Question: I am getting a JSON response from webservice call as

I have to save this file to my system. I am using the following code:
'''
BASE64Decoder decoder = new BASE64Decoder();
byte[] decodedBytes = decoder.decodeBuffer(response);
ByteArrayInputStream bis = new ByteArrayInputStream(decodedBytes);
bis.close();
File file = new File("C:/image one.jpeg");
FileOutputStream fop = new FileOutputStream(file);
fop.write(decodedBytes);
fop.flush();
fop.close();
'''
The file gets saved but is corrupt and can't be opened. Can anybody shed some light on what I am doing wrong?
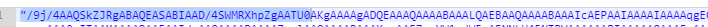
Answer: Try to use 'Base64' class from 'java.util.Base64'
'''
byte[] decodedBytes = Base64.getDecoder().decode(base64String);
'''
Or 'Base64' from 'org.apache.commons.codec.binary'
'''
byte[] decodedBytes = Base64.decodeBase64(base64String);
'''
And you won't need 'ByteArrayInputStream' object
See this <URL> for more detailed answer